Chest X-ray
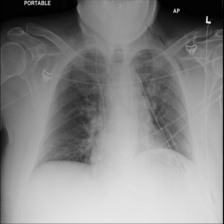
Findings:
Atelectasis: negative
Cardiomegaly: negative
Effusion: negative
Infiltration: negative
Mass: negative
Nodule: negative
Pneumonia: negative
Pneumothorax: negative
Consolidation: negative
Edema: negative
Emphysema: positive
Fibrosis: negative
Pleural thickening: negative
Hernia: negative